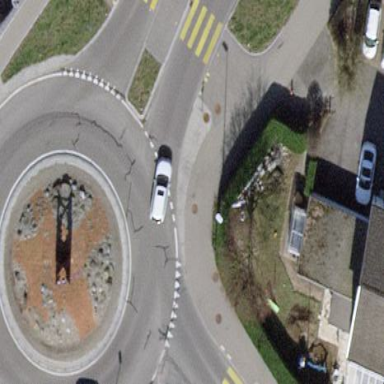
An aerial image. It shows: Tertiary road with asphalt surface leading to roundabout junction.